Question: I'm trying to make a "lock cracker" so that I'll have stuff for my resume so that I can get an internship next summer.
Each 'wheel' in the lock contains 5 letters, which are stored into charLists. I have 5 'wheels' and I'm trying to get all possible combos from the 5 wheels. In reality combo locks have 10 letters per 'wheel' but I'm trying to get the iterations working properly. However, it seems that my code only prints the same values through every iteration.
My code:
'''
totalList.Add("");
for (int i = 0; i < one.Count; i++)
{
int a = i;
int b = 0;
int c = 0;
int d = 0;
int e = 0;
for (int ii = 0; ii < two.Count; ii++)
{
b = ii;
for (int iii = 0; iii < three.Count; iii++)
{
c = iii;
for (int iv = 0; iv < four.Count; iv++)
{
d = iv;
for (int v = 0; v < five.Count; v++)
{
e = v;
string myString = "" + one[a] + two[b] + three[c] + four[d] + five[e];
totalList.Add(myString);
}
}
}
}
}
'''

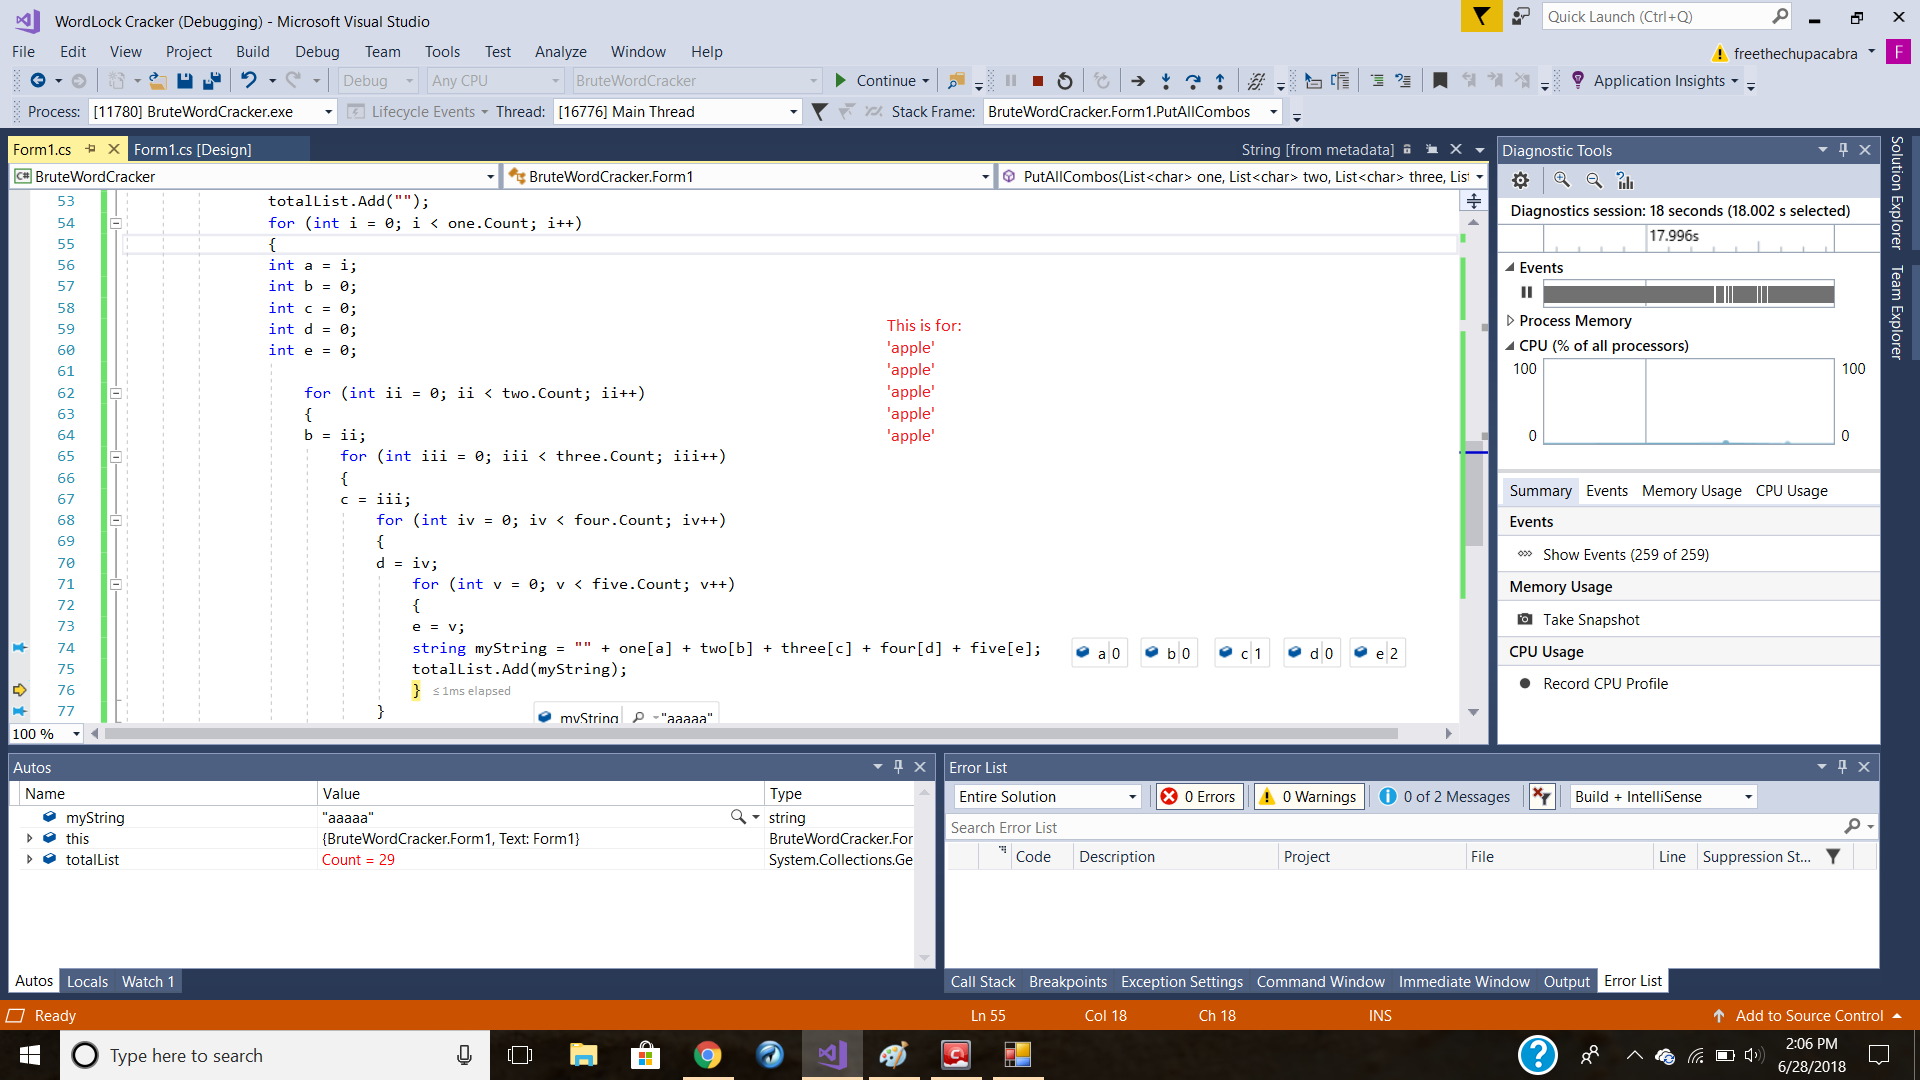
Answer: You can handle this with a single loop by considering the nature of your problem. Stepping through all possible combinations of the wheels is like counting, only in base 5 (in this case). You can count in binary and then convert each number into base 5 to translate to a wheel position set.
NOTE: If the wheels had differing number of digits, you could change to use an array of wheel sizes for pulling out each digit.
'''
var allWheels = new List<char[]> { w1, w2, w3, w4, w5 };
var totalNumCombos = allWheels.Select(w => w.Length).Aggregate(1, (a, n) => a * n);
var numWheels = allWheels.Count;
var numWheelsm1 = numWheels-1;
var wheelbase = w1.Length; // use an array for different sized wheels
// allWheels.Select(w => w.Length).ToArray();
var allCombos = new List<string>();
var sbCombo = new StringBuilder(new String(allWheels.ToArray().Reverse().Select(w => w[0]).ToArray()));
for (int aComboInDecimal = 0; aComboInDecimal < totalNumCombos; ++aComboInDecimal) {
var num = aComboInDecimal;
for (var digit = 0; digit < numWheels && num > 0; ++digit) {
var digitVal = num % wheelbase; // wheelbase[digit]
num = num / wheelbase; // wheelbase[digit]
sbCombo[numWheelsm1-digit] = allWheels[digit][digitVal];
}
allCombos.Add(sbCombo.ToString());
}
'''